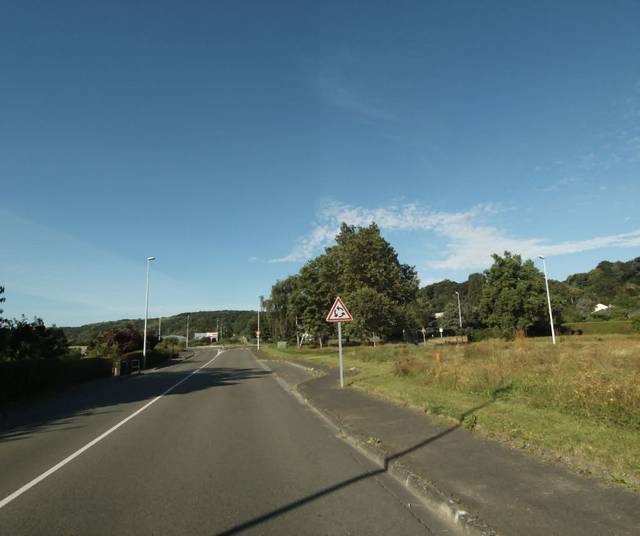
Region: France
Coordinates: 48.053, -0.7625